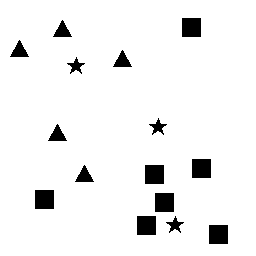
Squares: 7
Triangles: 5
Stars: 3
Total shapes: 15